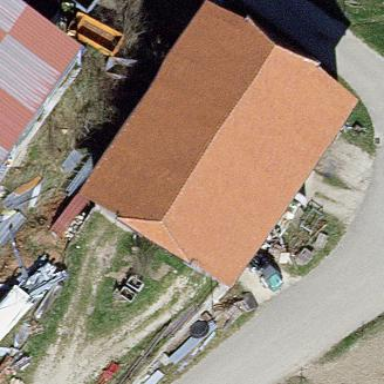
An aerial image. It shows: Farm building.